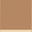
Piece: xx